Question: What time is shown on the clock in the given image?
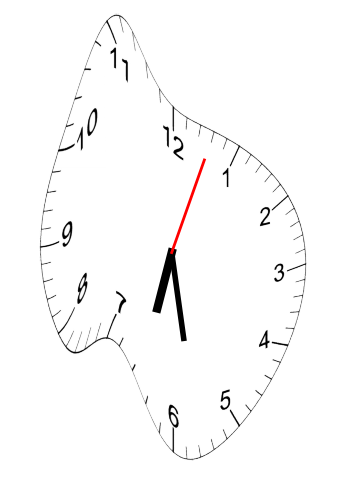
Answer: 06:28:03